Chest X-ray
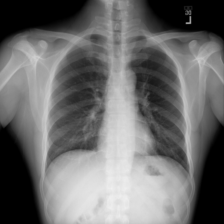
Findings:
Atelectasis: negative
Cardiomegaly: negative
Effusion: negative
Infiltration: negative
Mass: negative
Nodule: negative
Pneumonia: negative
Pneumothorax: negative
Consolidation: negative
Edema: negative
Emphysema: negative
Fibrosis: negative
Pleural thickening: negative
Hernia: negative